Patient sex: F
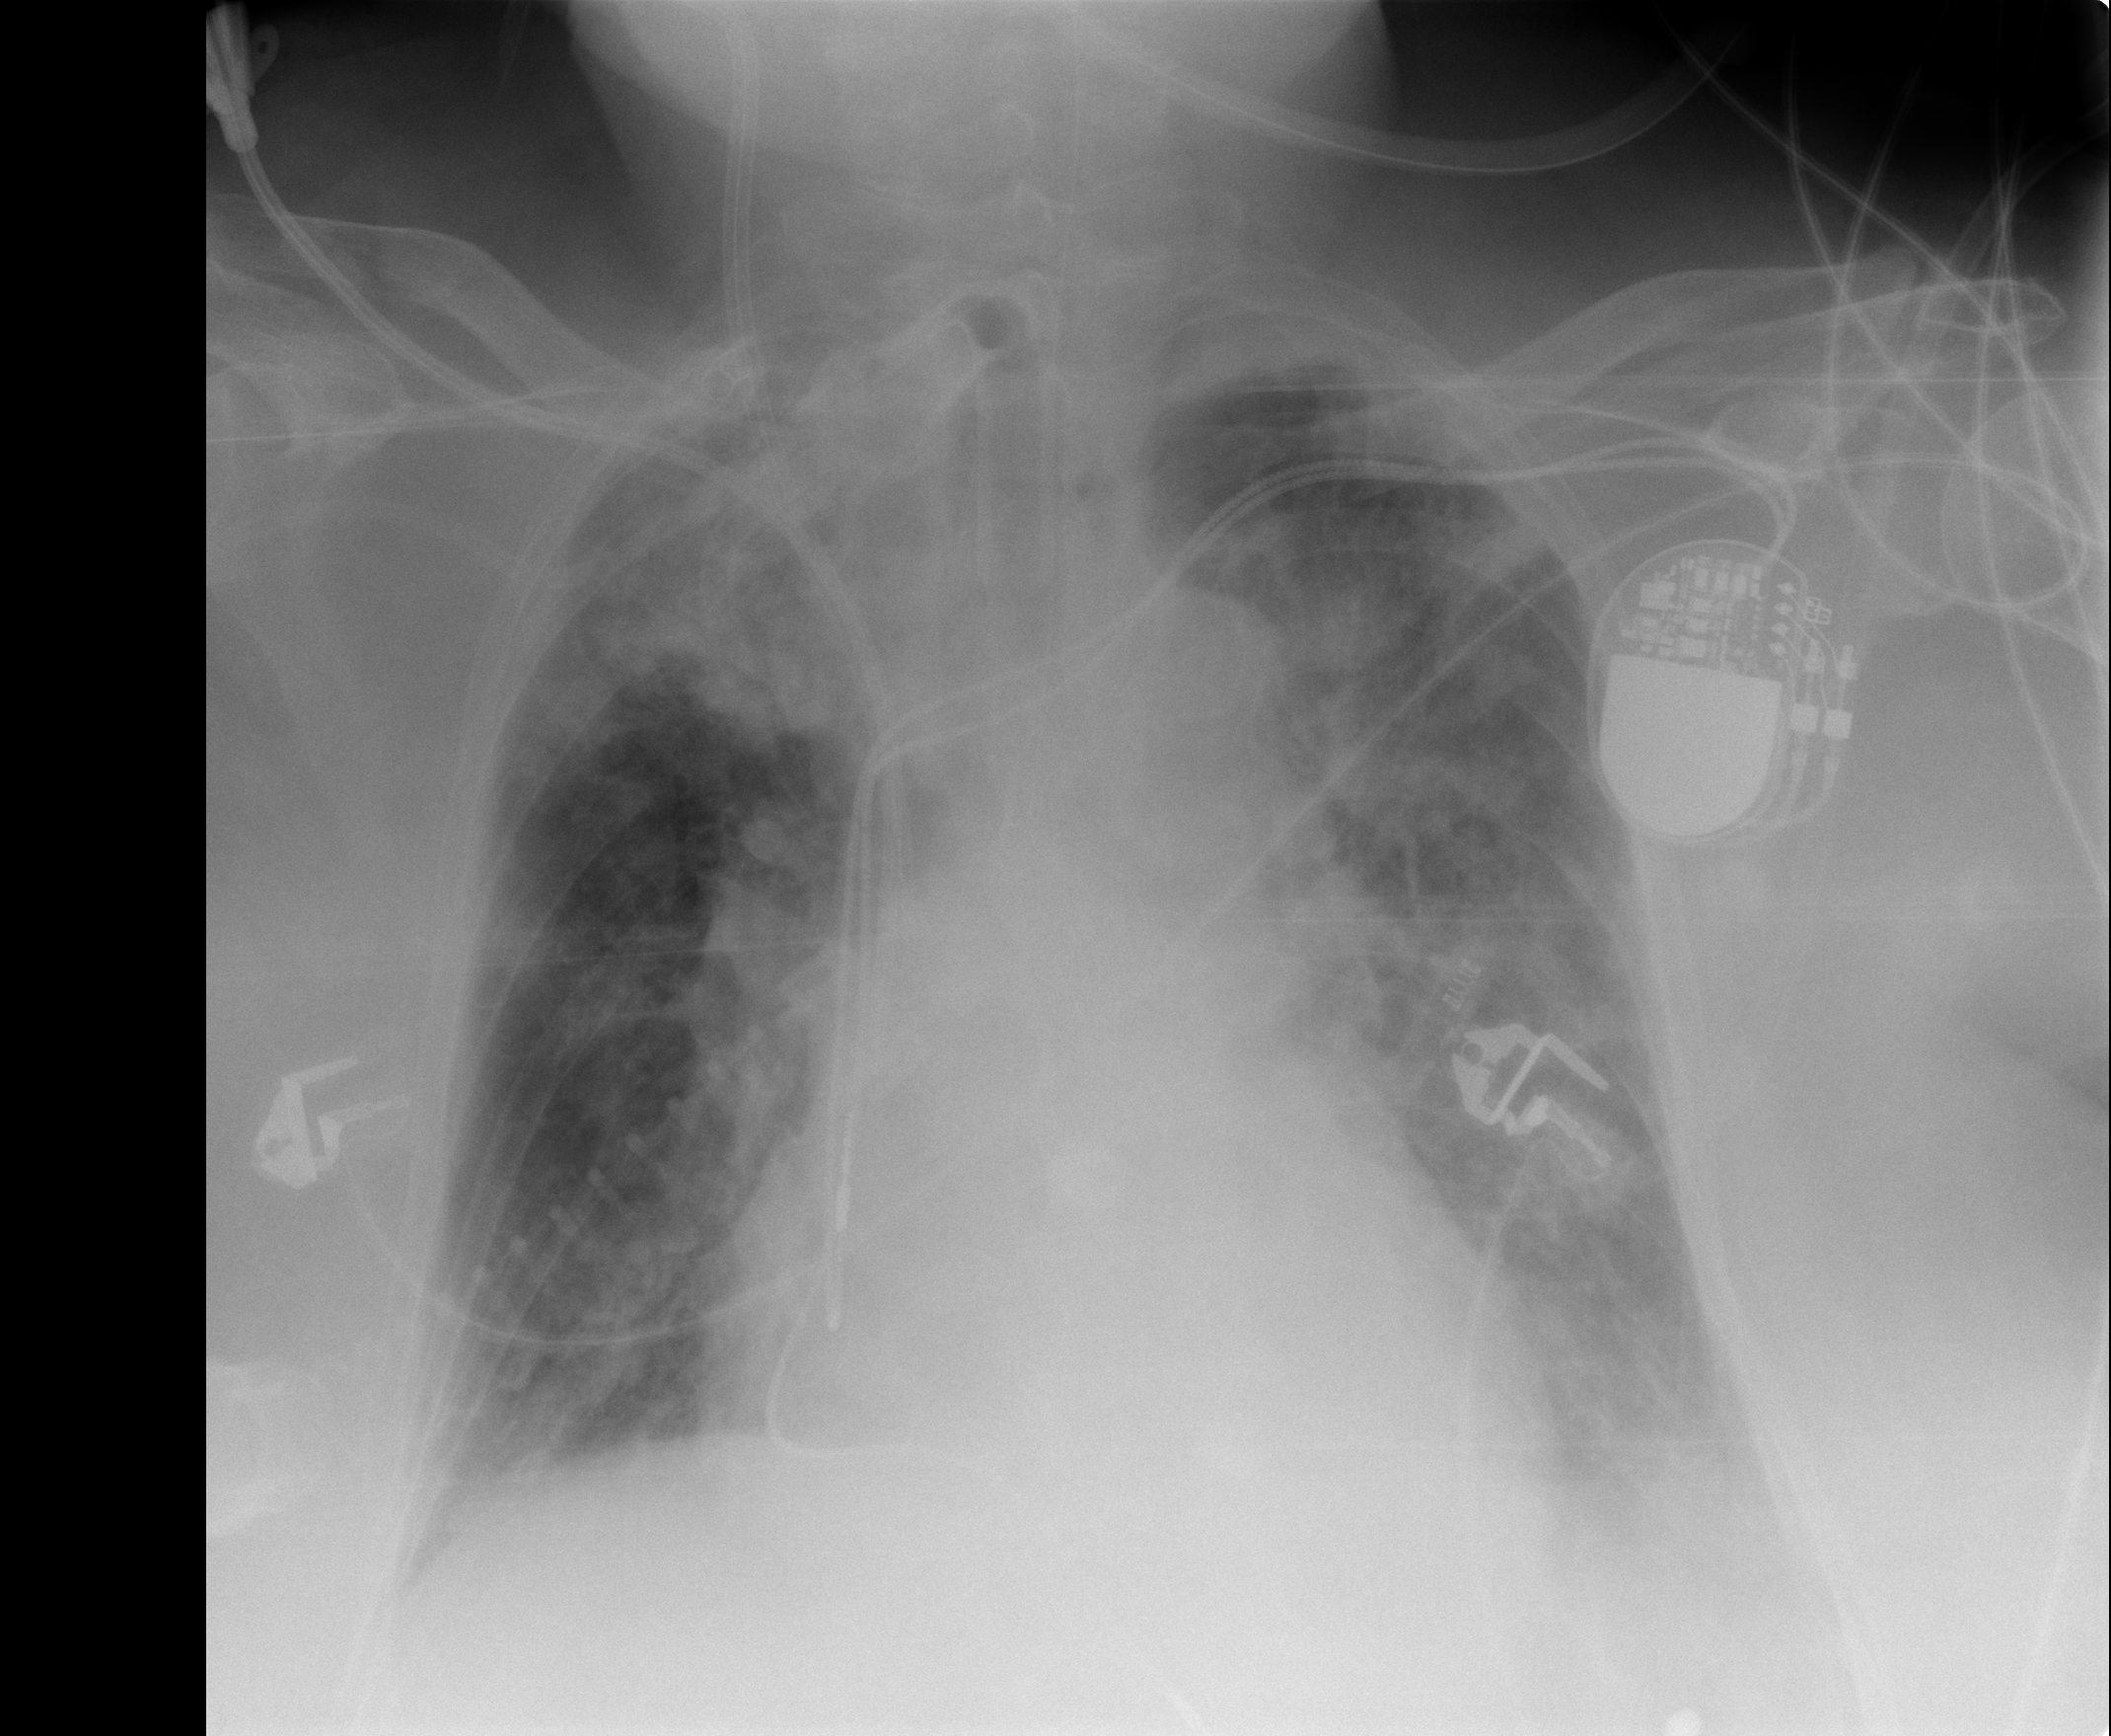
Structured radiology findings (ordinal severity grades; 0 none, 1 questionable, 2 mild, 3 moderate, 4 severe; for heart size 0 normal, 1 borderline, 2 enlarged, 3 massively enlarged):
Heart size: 2
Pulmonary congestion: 0
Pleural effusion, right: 0
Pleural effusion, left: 2
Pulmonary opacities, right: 3
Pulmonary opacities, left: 3
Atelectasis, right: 0
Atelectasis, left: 2